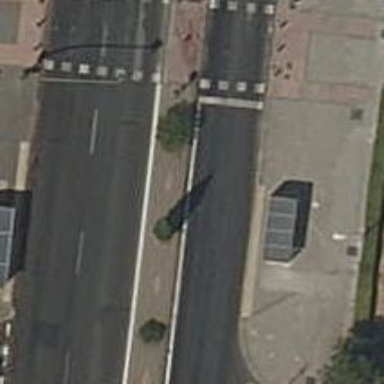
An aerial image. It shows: Tertiary road with asphalt surface.